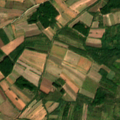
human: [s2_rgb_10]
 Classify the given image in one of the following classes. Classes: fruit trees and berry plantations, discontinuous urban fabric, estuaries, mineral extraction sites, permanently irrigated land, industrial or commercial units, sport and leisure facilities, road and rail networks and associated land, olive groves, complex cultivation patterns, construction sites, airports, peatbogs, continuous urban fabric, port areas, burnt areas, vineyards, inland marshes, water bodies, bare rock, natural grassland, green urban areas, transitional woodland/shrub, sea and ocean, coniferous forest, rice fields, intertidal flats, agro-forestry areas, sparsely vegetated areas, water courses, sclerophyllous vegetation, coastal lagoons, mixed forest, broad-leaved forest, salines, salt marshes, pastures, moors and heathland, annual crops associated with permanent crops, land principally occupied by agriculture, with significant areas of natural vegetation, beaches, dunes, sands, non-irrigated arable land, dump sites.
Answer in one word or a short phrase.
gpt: complex cultivation patterns, land principally occupied by agriculture, with significant areas of natural vegetation, broad-leaved forest, transitional woodland/shrub